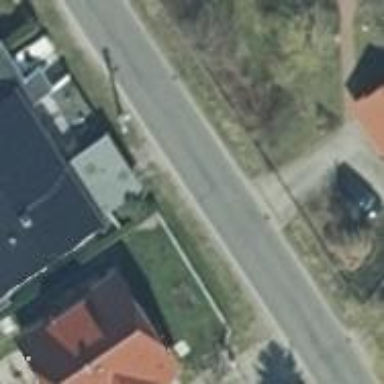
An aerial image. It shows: Asphalt road classified as tertiary.